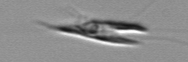
Label: Chrysochromulina_lanceolata